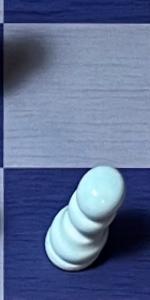
Label: Pawn_White